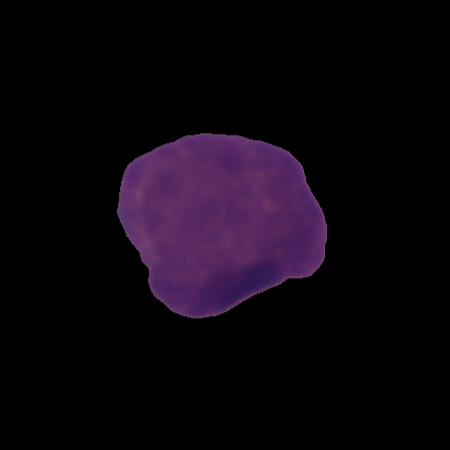
Label: cancer